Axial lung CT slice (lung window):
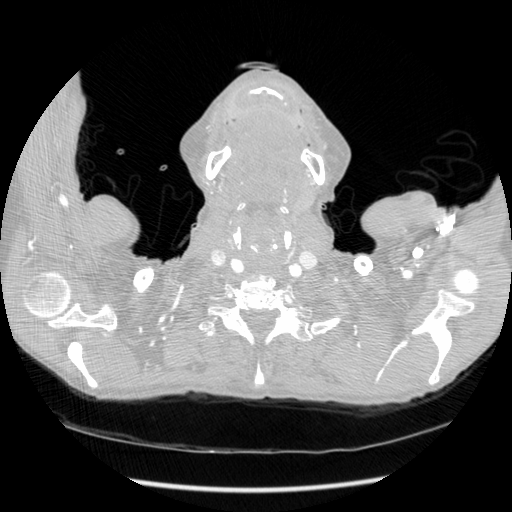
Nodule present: no